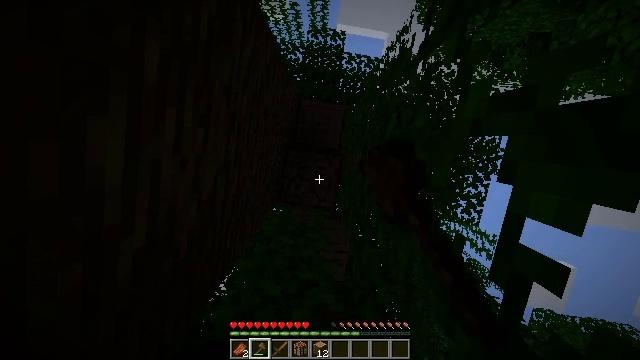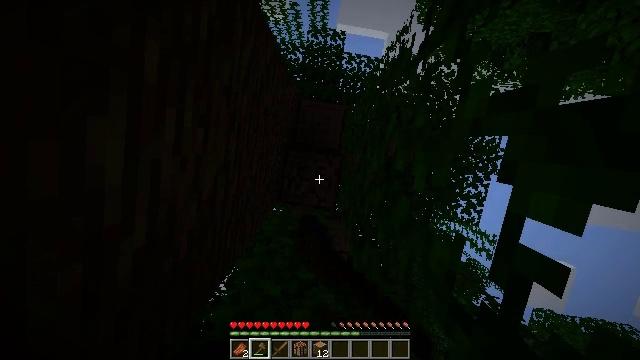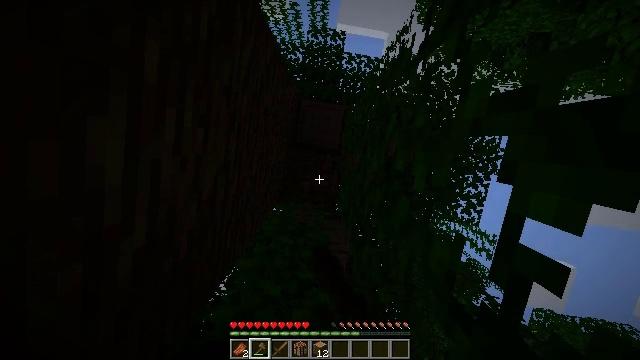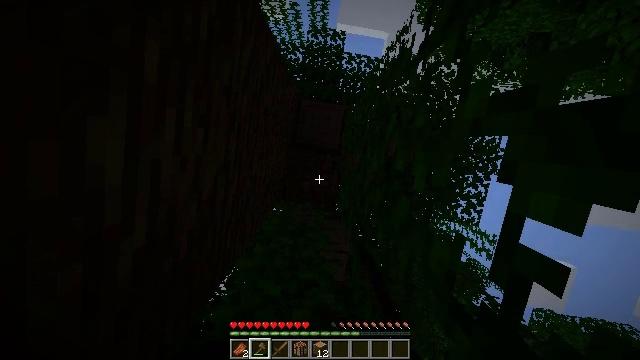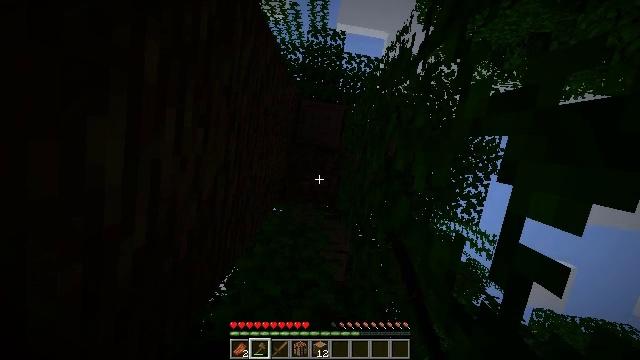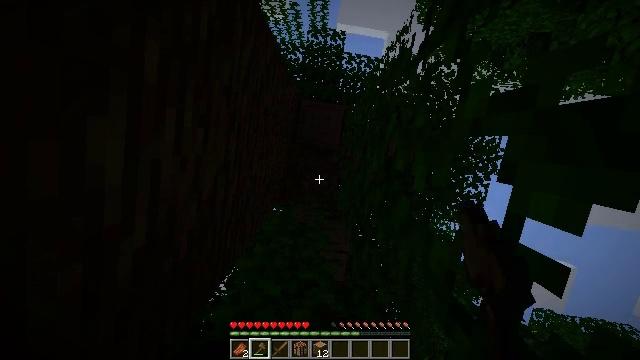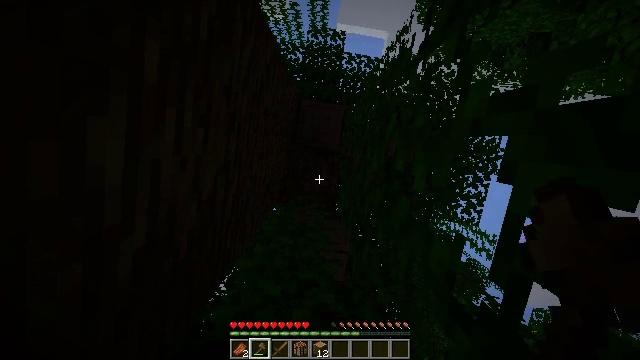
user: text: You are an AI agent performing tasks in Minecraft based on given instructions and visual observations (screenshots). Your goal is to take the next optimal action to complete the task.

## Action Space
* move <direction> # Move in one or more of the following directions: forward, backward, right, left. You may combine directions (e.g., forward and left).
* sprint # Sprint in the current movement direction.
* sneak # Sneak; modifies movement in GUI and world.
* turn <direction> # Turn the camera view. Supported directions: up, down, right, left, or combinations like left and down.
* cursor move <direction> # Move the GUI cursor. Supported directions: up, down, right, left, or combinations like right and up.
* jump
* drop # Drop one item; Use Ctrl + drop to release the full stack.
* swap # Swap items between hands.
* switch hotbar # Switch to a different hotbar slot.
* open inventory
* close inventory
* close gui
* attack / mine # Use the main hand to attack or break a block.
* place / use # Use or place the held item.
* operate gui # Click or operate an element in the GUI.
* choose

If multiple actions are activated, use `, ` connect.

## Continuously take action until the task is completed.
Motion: motion action
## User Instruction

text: Mine the jungle log in the rainforest biome.
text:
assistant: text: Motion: attack / mine
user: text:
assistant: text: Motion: attack / mine
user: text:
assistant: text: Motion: attack / mine
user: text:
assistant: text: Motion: attack / mine
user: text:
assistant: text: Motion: attack / mine
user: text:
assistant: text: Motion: attack / mine
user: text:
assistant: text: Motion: no_op